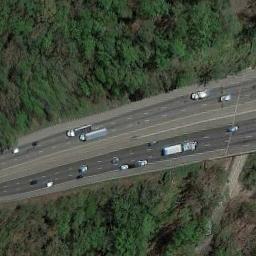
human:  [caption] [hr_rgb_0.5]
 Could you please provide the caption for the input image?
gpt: There are more cars on the left highway than on the right .

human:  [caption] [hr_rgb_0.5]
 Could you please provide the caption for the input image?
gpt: The freeway goes through the forest with some cars .

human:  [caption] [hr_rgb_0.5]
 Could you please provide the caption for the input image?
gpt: There are large green forests around the freeway and there are many cars on the freeway .

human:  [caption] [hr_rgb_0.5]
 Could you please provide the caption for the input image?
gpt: A straight freeway goes through the forest with many dark green trees and some cars are driving on the freeway .

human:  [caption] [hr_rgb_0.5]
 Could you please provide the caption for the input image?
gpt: There are many green trees beside the freeway .